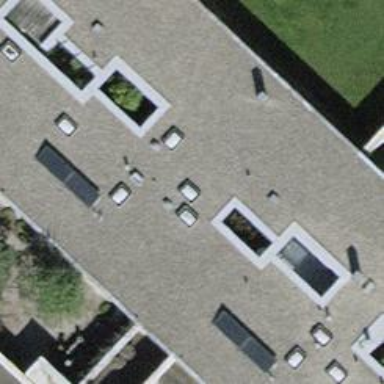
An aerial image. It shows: Terrace building.